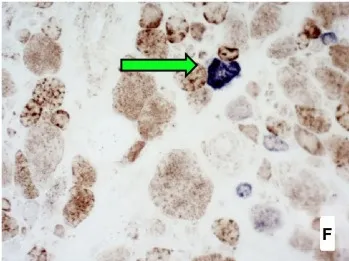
Increased numbers of cytochrome oxidase-negative muscle fibers for age (COX-SDH double stain).
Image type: pathology (immunostaining)